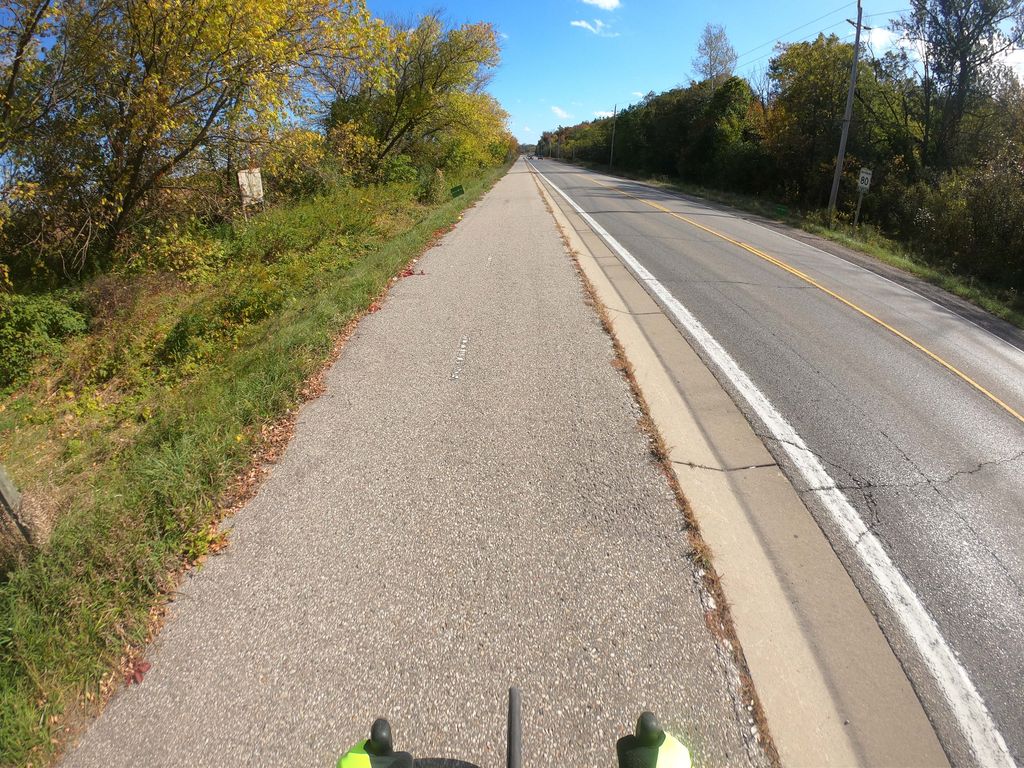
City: kitchener-waterloo